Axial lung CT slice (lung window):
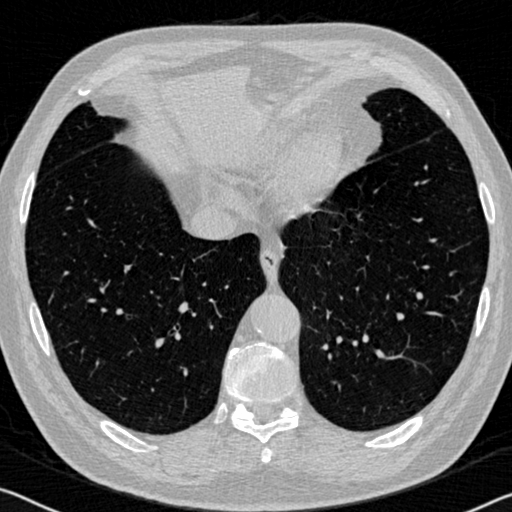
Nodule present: no